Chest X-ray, AP view. Patient: 37 years old, sex F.
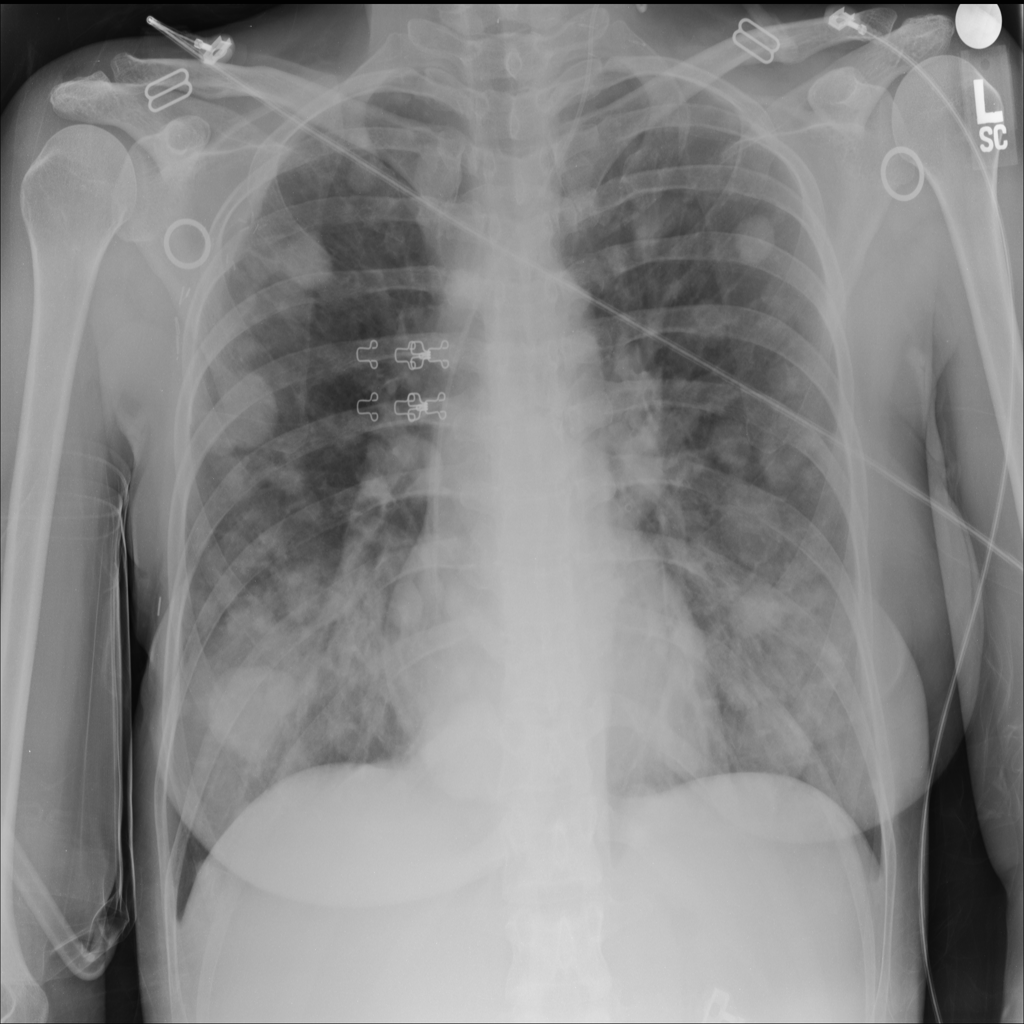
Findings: Nodule